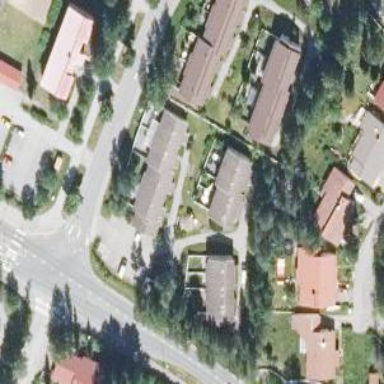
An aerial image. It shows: Living street.